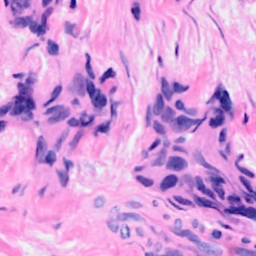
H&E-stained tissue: Breast